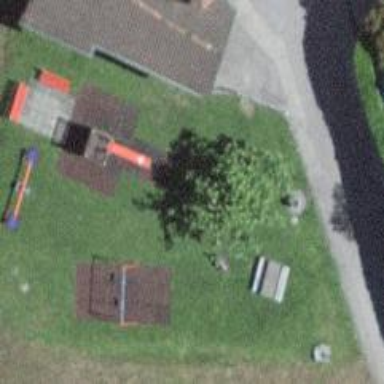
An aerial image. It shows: Playground area for leisure activities on the land.